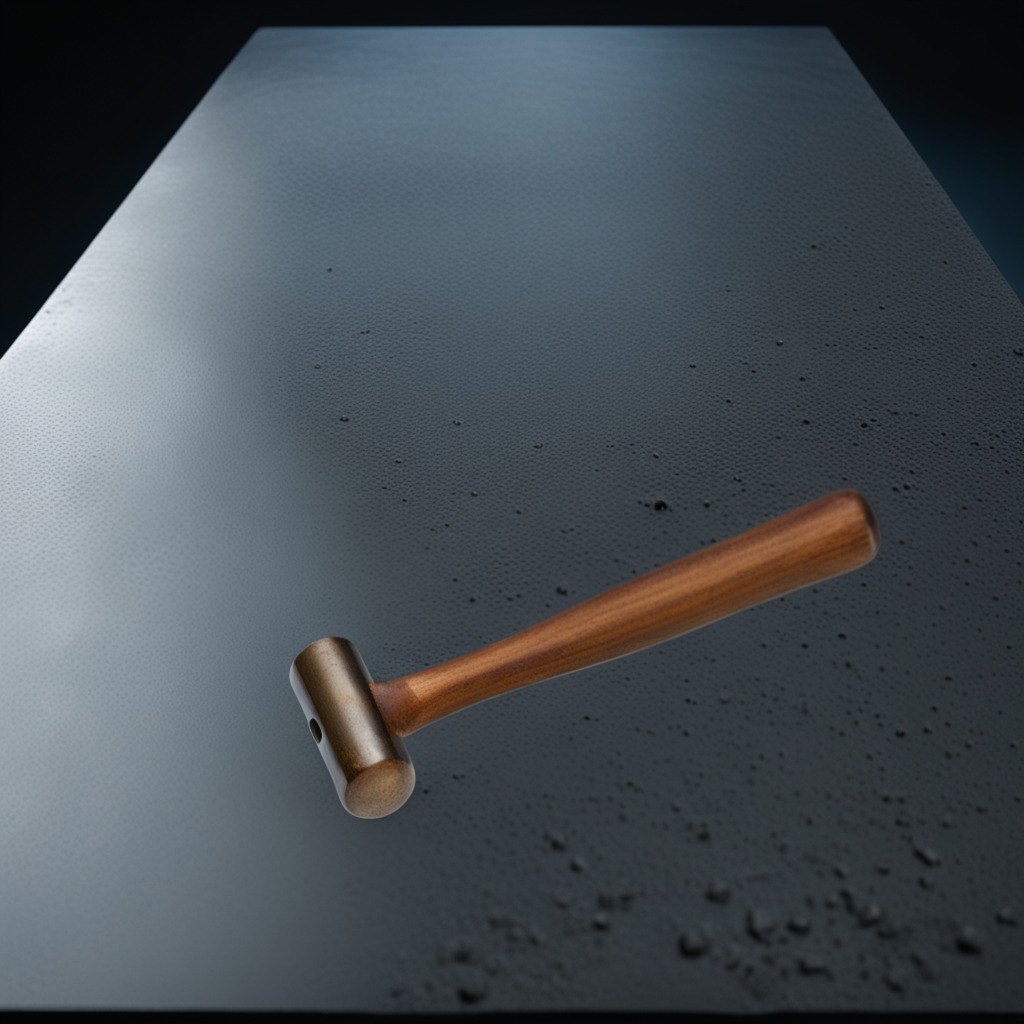
A hammer lies on a clean granite table inside a workshop at night dim ambient light soft shadows worn but